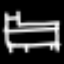
Label: bed